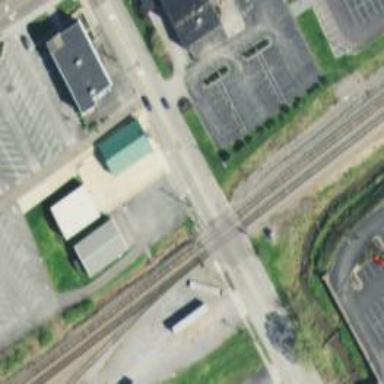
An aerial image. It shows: Railway level crossing.